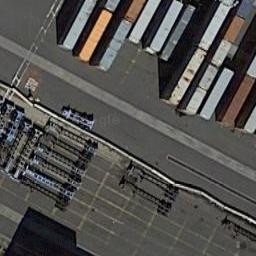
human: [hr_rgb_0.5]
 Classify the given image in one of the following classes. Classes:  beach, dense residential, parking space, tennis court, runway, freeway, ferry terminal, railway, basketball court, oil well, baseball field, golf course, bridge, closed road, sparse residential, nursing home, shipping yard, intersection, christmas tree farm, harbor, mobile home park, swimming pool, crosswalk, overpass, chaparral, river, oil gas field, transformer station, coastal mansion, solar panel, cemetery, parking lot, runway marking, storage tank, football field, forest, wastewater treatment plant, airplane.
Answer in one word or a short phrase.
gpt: shipping yard